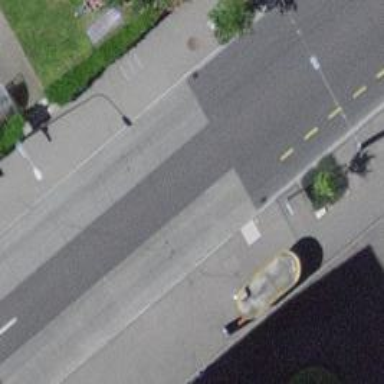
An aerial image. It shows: Trolleybus stop position for public transport.